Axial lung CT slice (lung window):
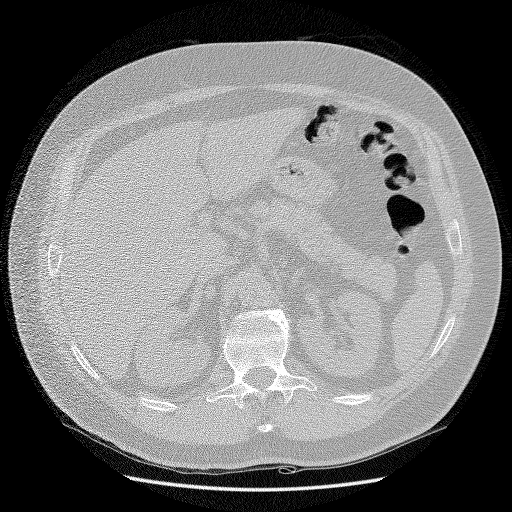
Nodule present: no